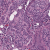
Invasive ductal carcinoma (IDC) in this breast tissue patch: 1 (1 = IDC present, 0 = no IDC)